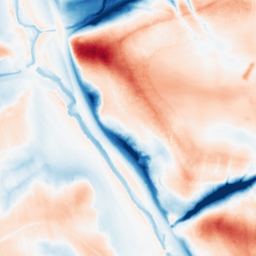
Category: classical
Decomposition family: gaussian_anisotropic
Decomposition parameters: sigma_x: 10
sigma_y: 20
Upsampling method: sinc_hamming
Upsampling parameters: scale: 4
kernel_size: 8
Upsampling scale: 4